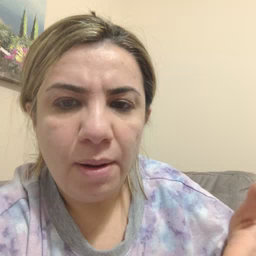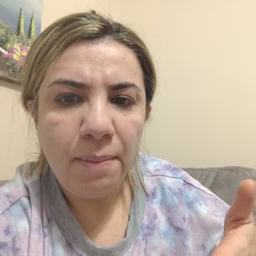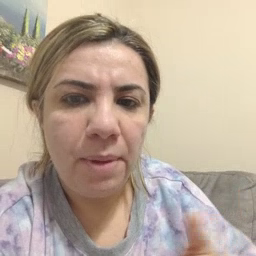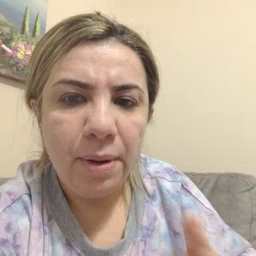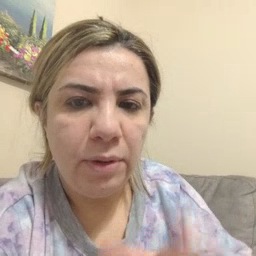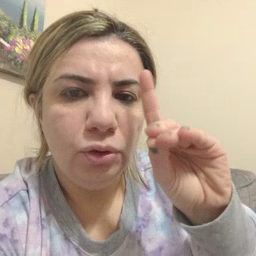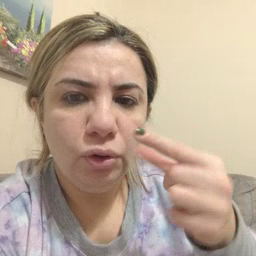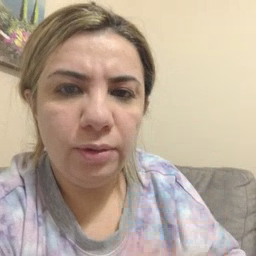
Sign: puppy